Field crop: maize
Growth stage: 2
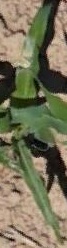
Species: maize